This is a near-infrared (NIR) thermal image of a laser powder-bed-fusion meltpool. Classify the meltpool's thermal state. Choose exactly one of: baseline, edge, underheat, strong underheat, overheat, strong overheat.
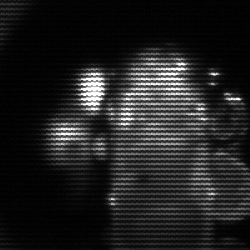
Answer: strong underheat